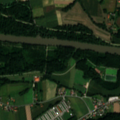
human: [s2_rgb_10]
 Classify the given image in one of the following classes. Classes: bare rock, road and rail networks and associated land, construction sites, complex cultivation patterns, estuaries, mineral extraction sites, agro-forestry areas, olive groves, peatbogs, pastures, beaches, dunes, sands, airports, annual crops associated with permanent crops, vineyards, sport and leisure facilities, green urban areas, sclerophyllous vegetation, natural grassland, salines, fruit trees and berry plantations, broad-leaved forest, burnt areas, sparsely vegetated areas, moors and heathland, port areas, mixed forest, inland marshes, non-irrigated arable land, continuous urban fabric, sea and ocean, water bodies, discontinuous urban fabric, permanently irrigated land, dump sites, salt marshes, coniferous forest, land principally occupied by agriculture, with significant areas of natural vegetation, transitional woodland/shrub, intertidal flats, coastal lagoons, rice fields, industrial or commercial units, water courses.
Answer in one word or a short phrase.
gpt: discontinuous urban fabric, non-irrigated arable land, complex cultivation patterns, land principally occupied by agriculture, with significant areas of natural vegetation, broad-leaved forest, mixed forest, water courses